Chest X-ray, PA view. Patient: 23 years old, sex F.
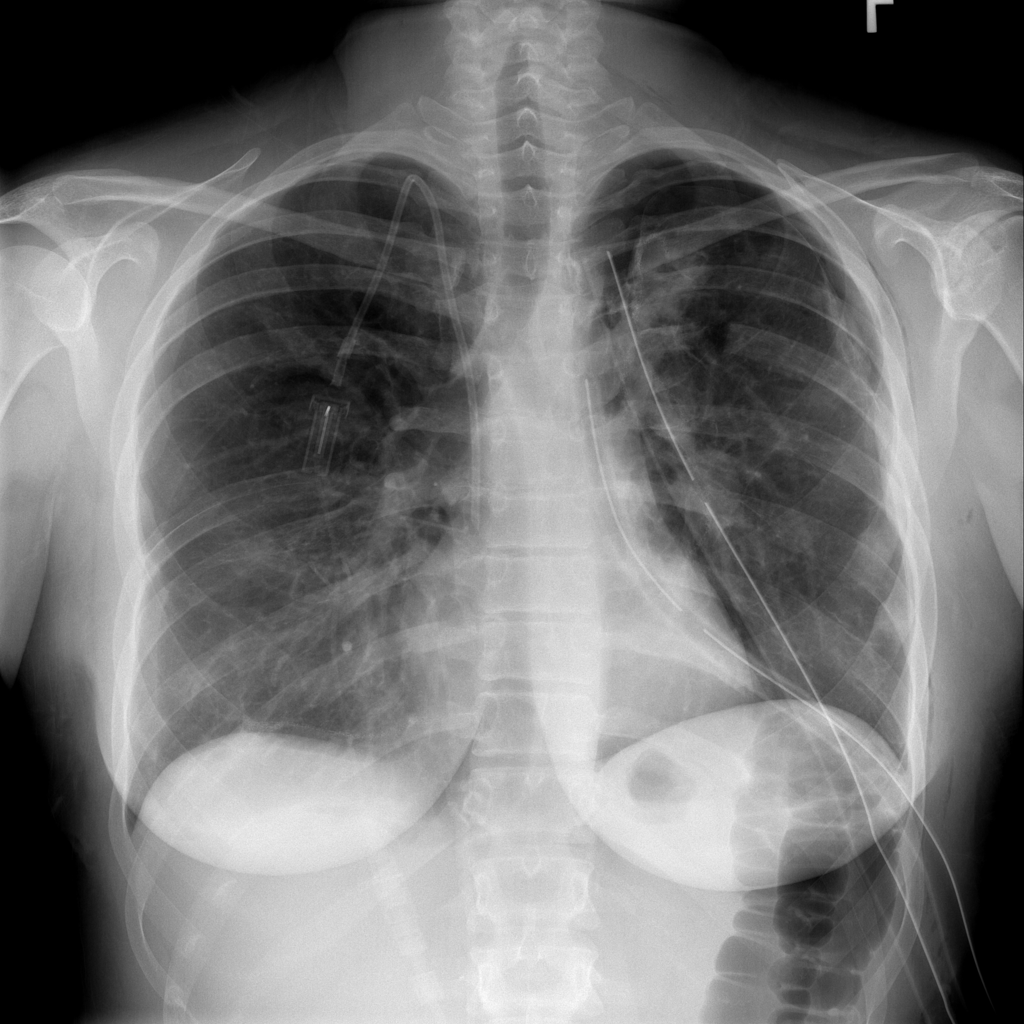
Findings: Pneumothorax